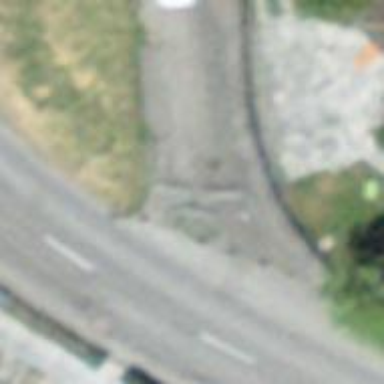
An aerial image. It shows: Cycle barrier.